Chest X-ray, AP view. Patient: 49 years old, sex F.
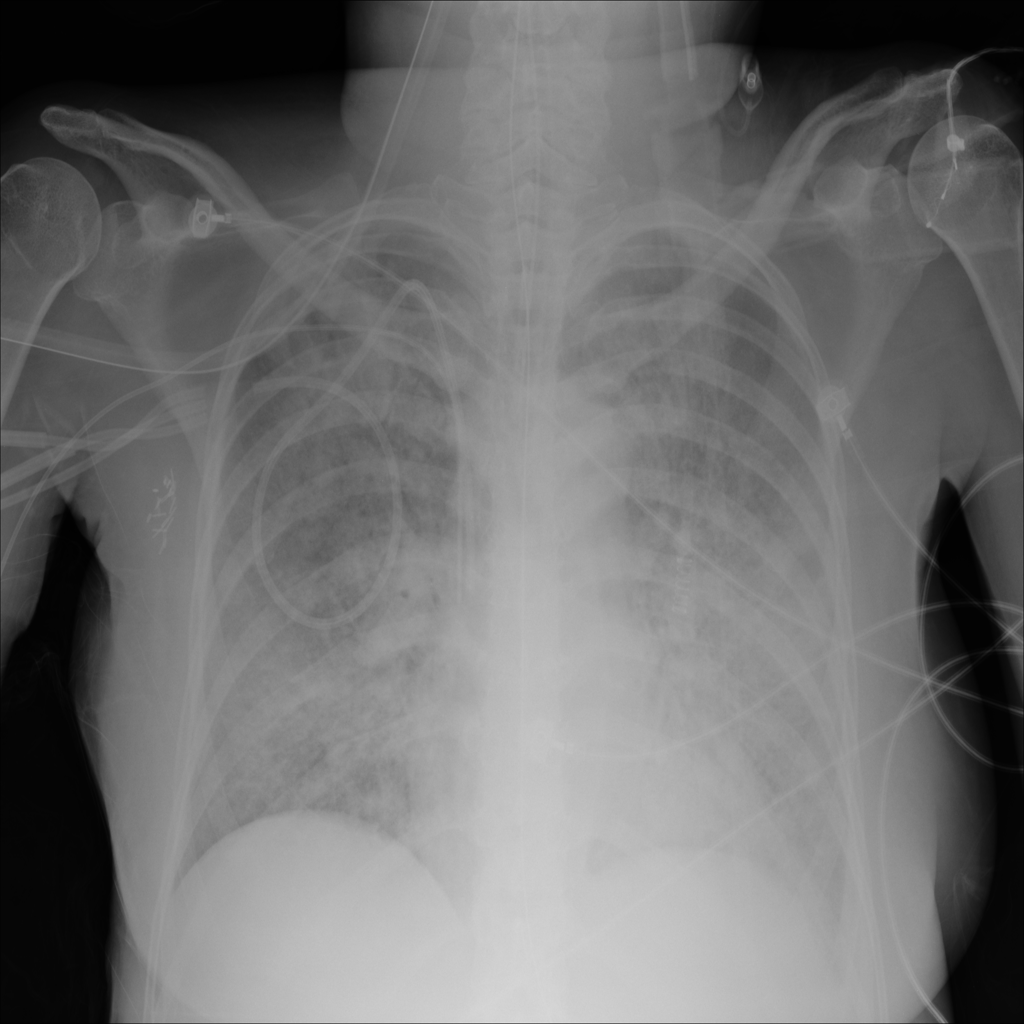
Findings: Infiltration